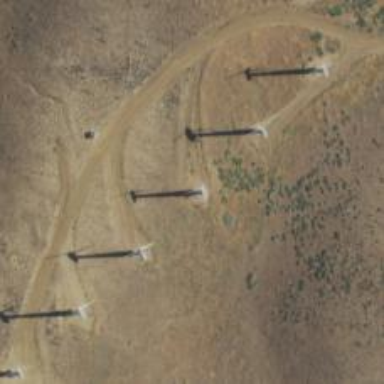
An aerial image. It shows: Wind-powered generator.